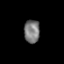
Tissue: prostate
Cell type: Fibroblasts
Senescence score: 0.7772
Nuclear area (px): 353
Mean DAPI intensity: 123.11